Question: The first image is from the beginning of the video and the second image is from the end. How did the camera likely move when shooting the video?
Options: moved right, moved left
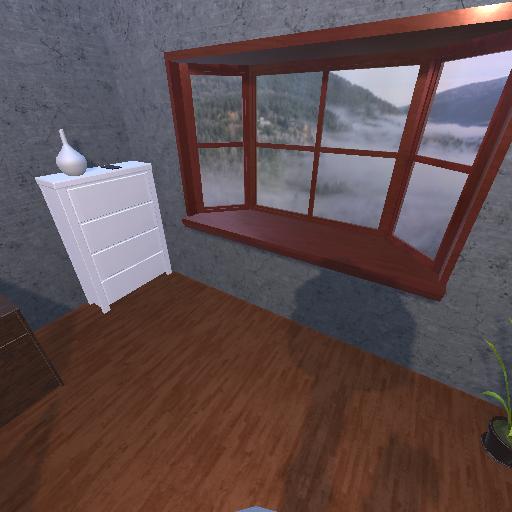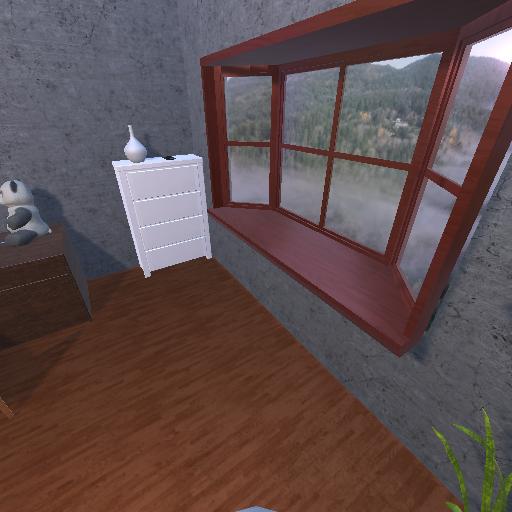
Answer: moved right